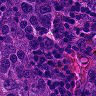
Metastatic tissue present: yes